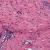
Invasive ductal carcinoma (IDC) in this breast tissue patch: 0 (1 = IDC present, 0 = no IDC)